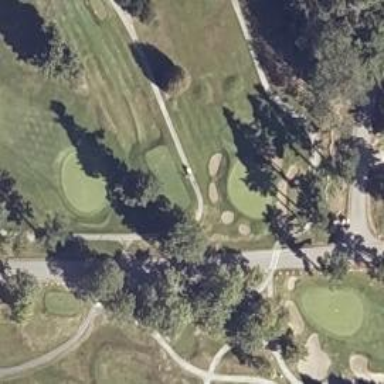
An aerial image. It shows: Path for both roads and golfers.